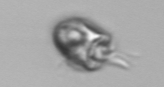
Label: Balanion